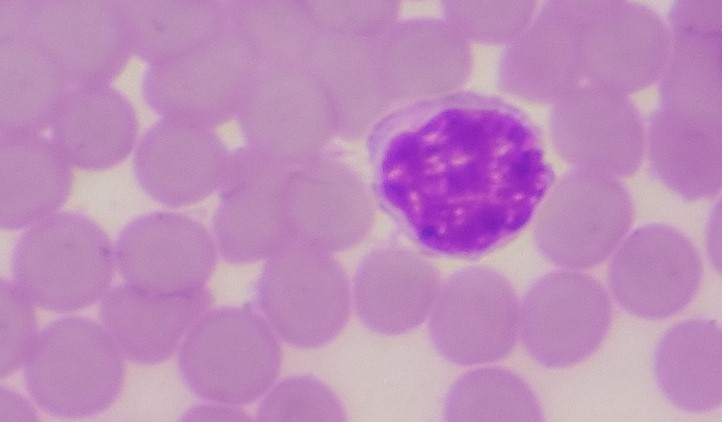
White blood cell type: Lymphocyte